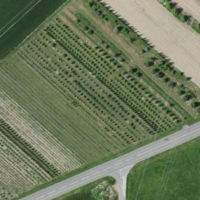
EUNIS habitat code: 52
Species observed at this site:
Prunus padus